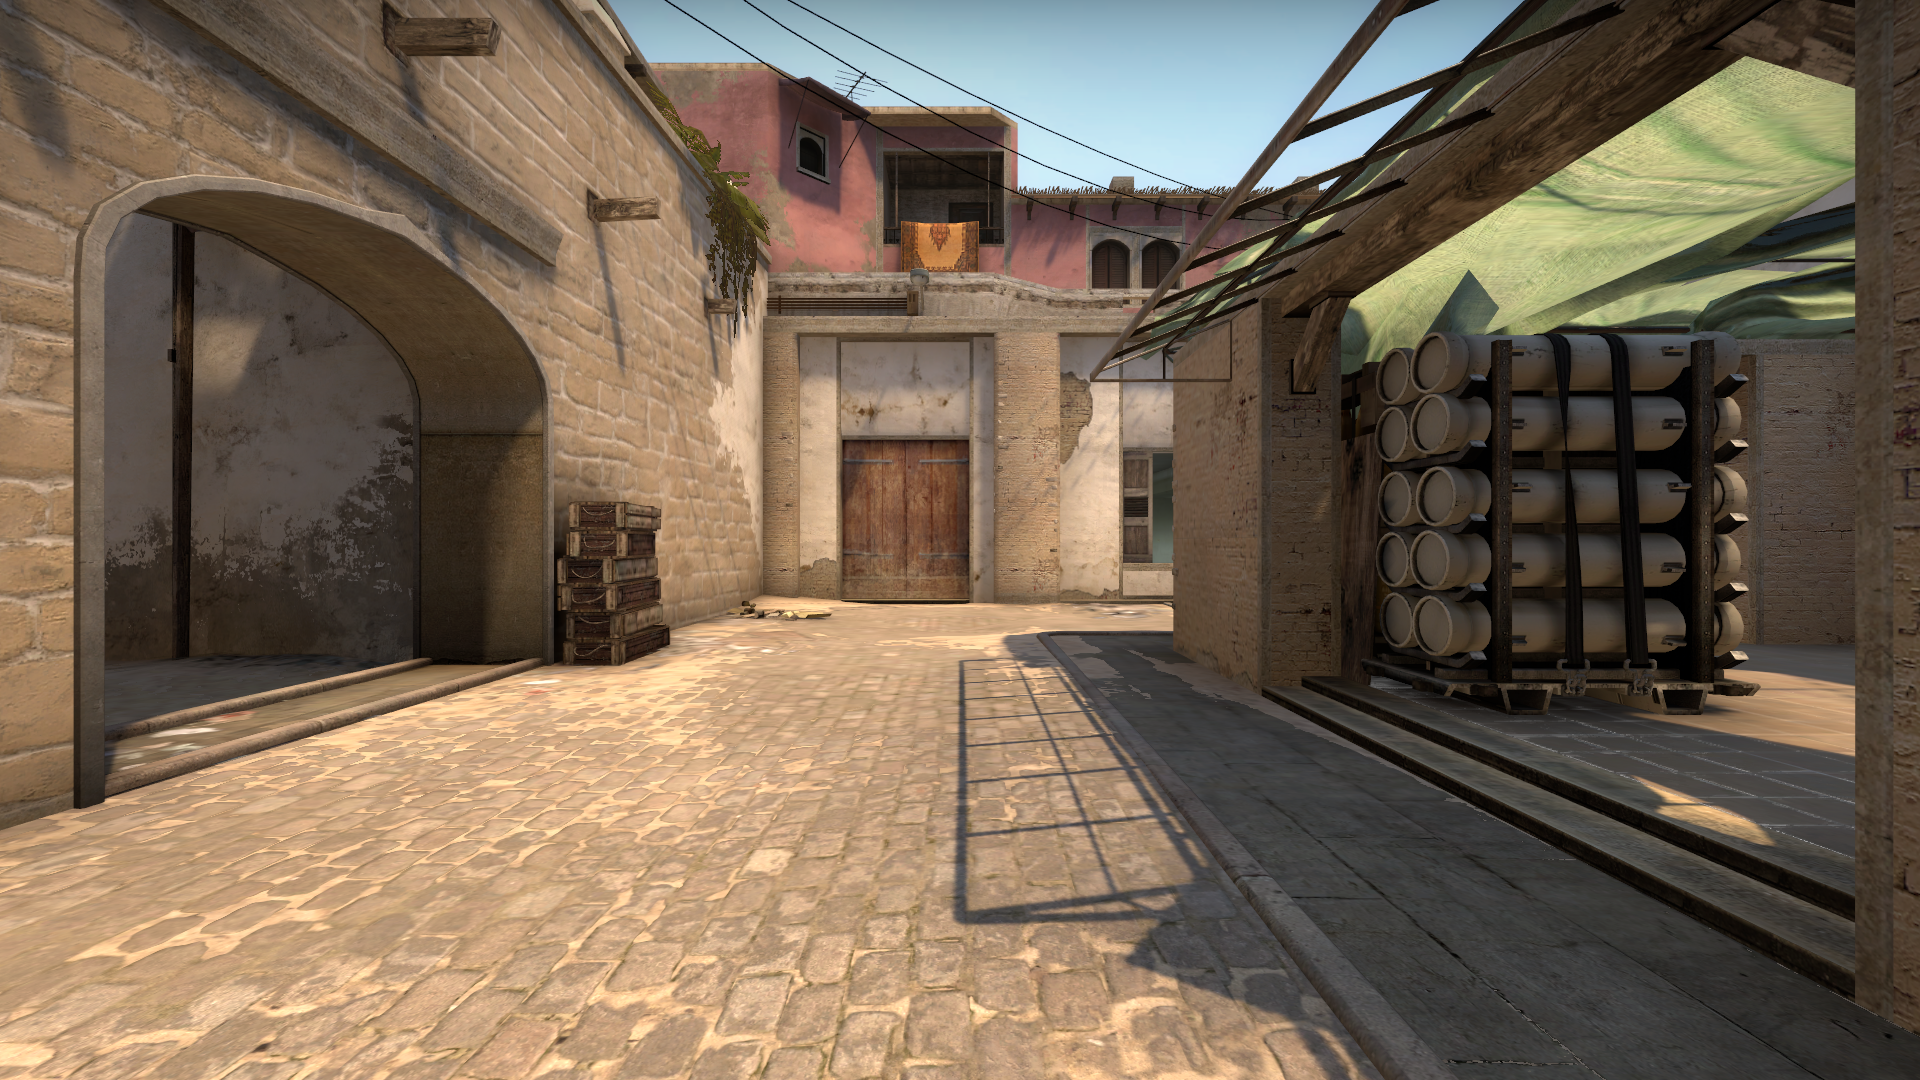
Map: de_mirage